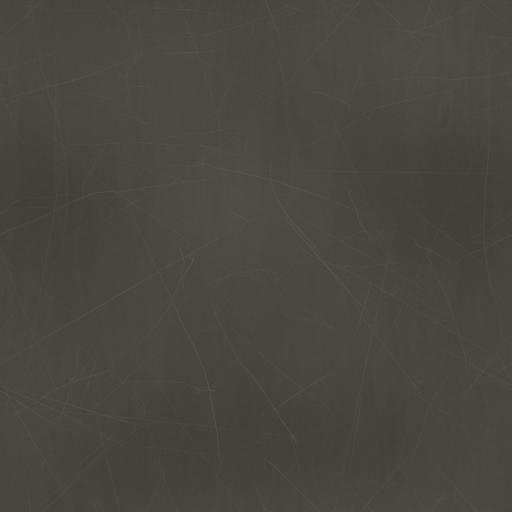
Tags: grey metal smooth